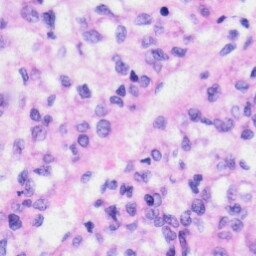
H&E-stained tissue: Liver